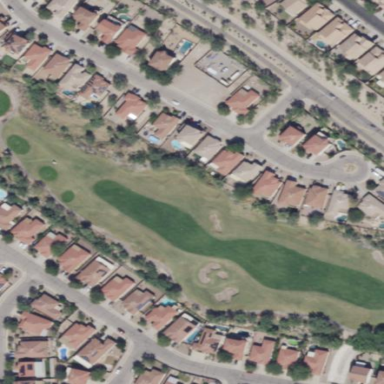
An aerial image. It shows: Golf fairway surrounded by grass.